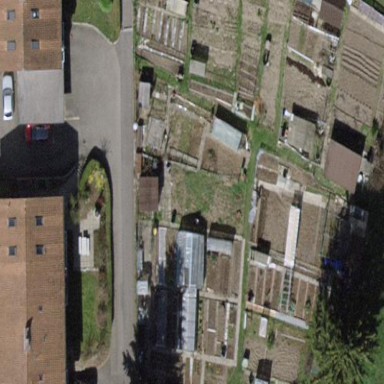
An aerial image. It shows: Area designated for allotments.